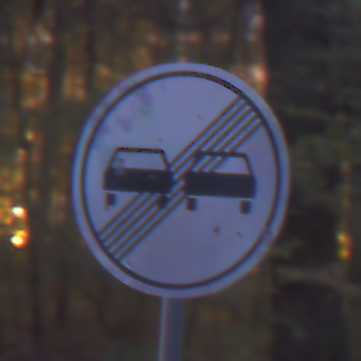
Verkehrszeichen: EndeUeberholverbot
Umgebung: Outdoor, Suburban
Tageszeit: Night
Wetter: PartlyCloudy
Licht: Artificial
Jahreszeit: NotSpecified
Kontrast: LowContrast